Question: I'd like to create a circle 'ctx.arc(10, 10, 15, 0, Math.PI*2, true);' and hence make it flow downwards without losing its traces..
You can see this clearly in the below image -

Here as we can see on the dark side...the circle is actually moving as time passes.. I want to control the speed by entering the time...like from top to bottom it should reach in 2 seconds (or some other way to control its speed of flow)
EDIT: Sorry for some buddies the question is: whats the most efficient and "NON-memory-hogging" method to do this, (I know there is this loop method but its very memory hogging method)
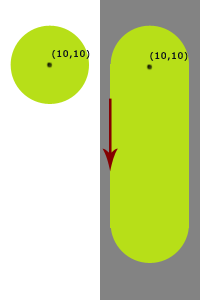
Answer: Javascript knows 'setTimeout(fn, ms)', which is going to call the given function after the given number of milliseconds. However, the browser will need some time to render your drawings, and when you want the 2 seconds to be exakt you will have to watch about your frames/seconds rate.
Theres also a new <URL> for that.